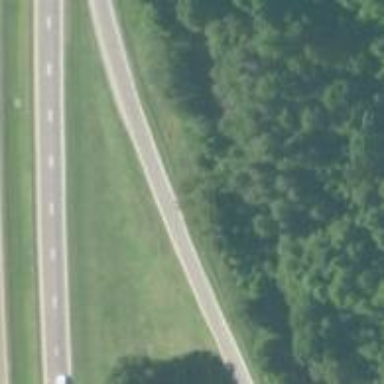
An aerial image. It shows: Trunk link highway.